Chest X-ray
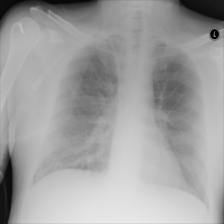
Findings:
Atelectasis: negative
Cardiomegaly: negative
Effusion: negative
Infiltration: positive
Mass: negative
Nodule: negative
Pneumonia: negative
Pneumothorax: negative
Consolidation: negative
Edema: negative
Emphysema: negative
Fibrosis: negative
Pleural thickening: negative
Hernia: negative